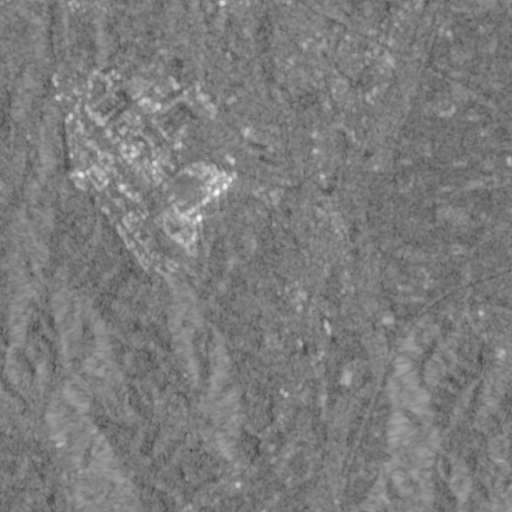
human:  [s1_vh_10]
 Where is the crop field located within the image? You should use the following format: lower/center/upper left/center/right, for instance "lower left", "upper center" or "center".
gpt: The crop field is located in the upper right of the image.
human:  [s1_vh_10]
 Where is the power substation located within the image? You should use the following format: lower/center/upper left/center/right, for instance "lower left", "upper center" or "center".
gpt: The power substation is located in the upper left of the image.
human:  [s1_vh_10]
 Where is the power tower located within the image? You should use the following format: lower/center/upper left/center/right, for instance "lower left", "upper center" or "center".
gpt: The power tower is located in the upper left of the image.
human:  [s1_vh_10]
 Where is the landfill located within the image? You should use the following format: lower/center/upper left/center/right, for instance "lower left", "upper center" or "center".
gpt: There is no landfill in the image.

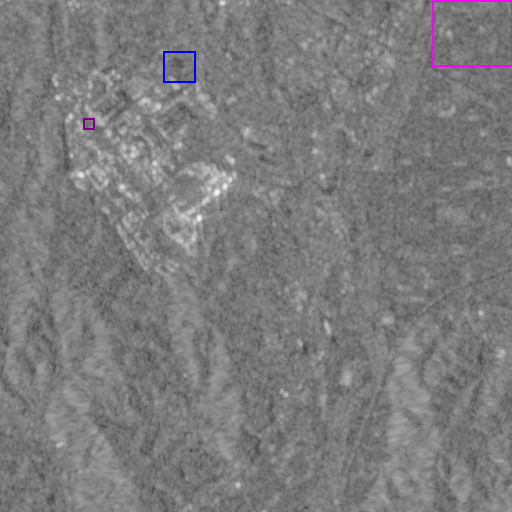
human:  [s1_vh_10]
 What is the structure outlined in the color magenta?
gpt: The structure outlined in magenta is a crop field.
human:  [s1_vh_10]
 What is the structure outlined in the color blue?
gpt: The structure outlined in blue is a park.
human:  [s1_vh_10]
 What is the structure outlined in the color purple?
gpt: The structure outlined in purple is a parking lot.
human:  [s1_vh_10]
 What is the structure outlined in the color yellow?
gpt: There is no yellow outline.